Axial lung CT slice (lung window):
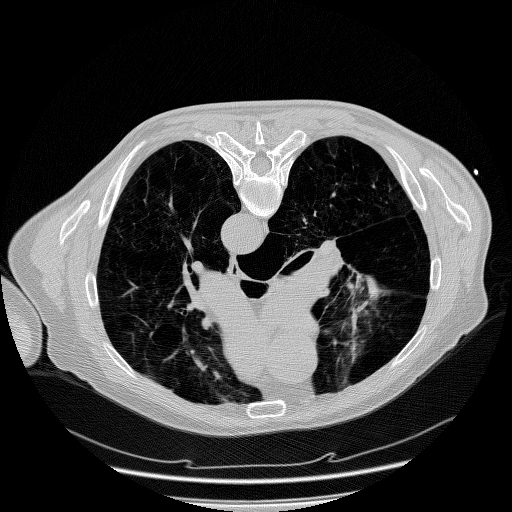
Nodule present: no